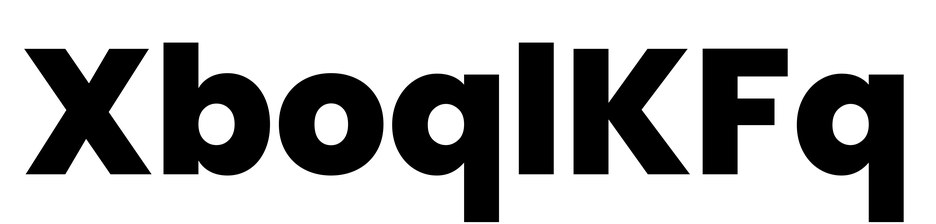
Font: Poppins-ExtraBold